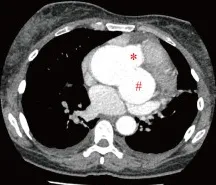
CCTA images showing. The unruptured left SVA (#), and ,non-coronary SVA.
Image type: radiology (ct)